Field crop: maize
Growth stage: 2
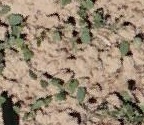
Species: convolvulus